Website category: movie
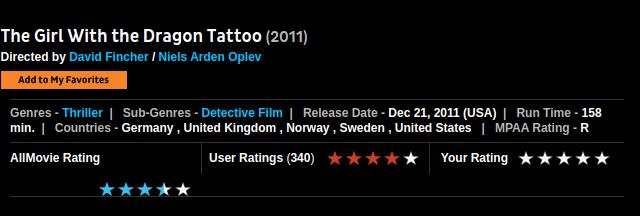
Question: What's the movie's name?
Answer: The Girl With the Dragon Tattoo

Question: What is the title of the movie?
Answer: The Girl With the Dragon Tattoo

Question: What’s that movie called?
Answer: The Girl With the Dragon Tattoo

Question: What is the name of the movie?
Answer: The Girl With the Dragon Tattoo

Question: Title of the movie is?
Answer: The Girl With the Dragon Tattoo

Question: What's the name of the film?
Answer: The Girl With the Dragon Tattoo

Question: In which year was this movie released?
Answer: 2011

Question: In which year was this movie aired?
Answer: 2011

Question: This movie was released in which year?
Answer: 2011

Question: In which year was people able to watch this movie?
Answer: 2011

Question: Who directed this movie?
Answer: David Fincher / Niels Arden Oplev

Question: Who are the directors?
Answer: David Fincher / Niels Arden Oplev

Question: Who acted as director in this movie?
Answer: David Fincher / Niels Arden Oplev

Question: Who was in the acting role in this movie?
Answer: David Fincher / Niels Arden Oplev

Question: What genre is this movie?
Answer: Thriller

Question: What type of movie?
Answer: Thriller

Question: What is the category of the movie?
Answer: Thriller

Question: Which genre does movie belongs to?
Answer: Thriller

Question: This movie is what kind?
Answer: Thriller

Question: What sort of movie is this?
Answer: Thriller

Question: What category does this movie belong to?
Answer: Thriller

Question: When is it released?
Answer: Dec 21, 2011 (USA)

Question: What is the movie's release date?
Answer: Dec 21, 2011 (USA)

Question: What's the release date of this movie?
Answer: Dec 21, 2011 (USA)

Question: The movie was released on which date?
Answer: Dec 21, 2011 (USA)

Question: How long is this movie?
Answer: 158 min.

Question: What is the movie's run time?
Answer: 158 min.

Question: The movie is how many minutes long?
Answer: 158 min.

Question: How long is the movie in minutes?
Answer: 158 min.

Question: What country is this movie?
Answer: Germany , United Kingdom , Norway , Sweden , United States

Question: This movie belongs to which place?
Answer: Germany , United Kingdom , Norway , Sweden , United States

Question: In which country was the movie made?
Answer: Germany , United Kingdom , Norway , Sweden , United States

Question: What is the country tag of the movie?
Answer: Germany , United Kingdom , Norway , Sweden , United States

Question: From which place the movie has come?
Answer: Germany , United Kingdom , Norway , Sweden , United States